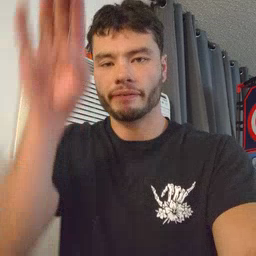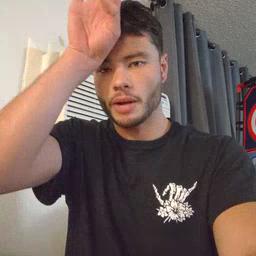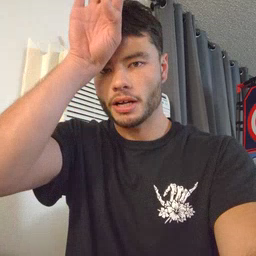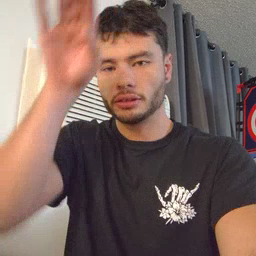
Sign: fireman